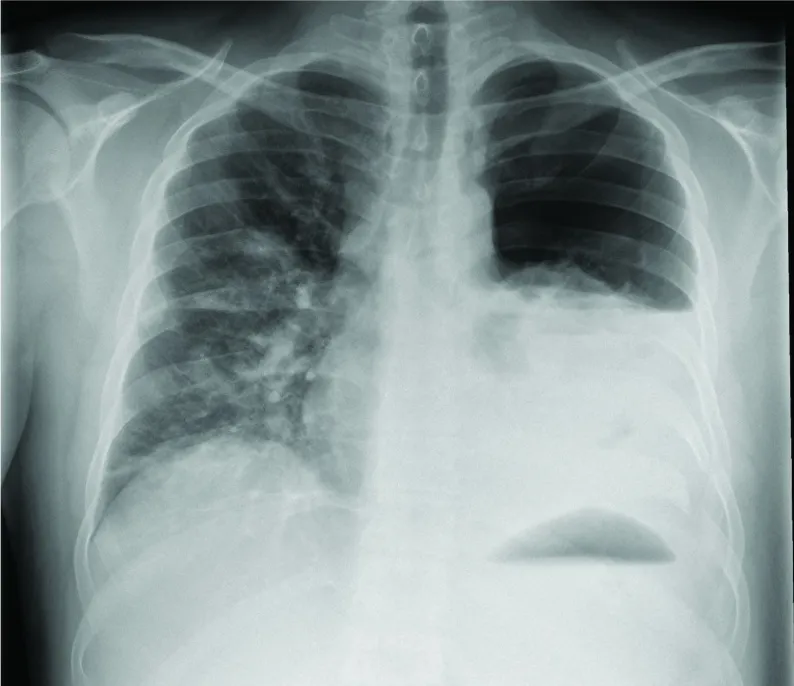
Chest radiograph showing a hemopneumothorax of the left lung.
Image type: radiology (x_ray)